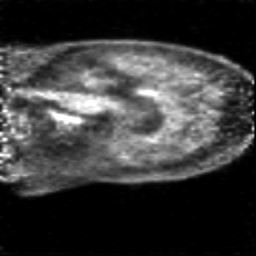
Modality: PET
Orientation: sagittal
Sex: female
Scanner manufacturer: siemens